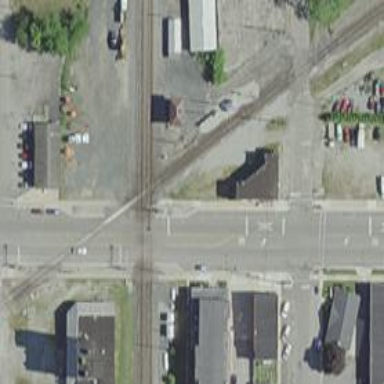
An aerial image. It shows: Railway crossing.